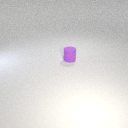
small purple rubber cylinder